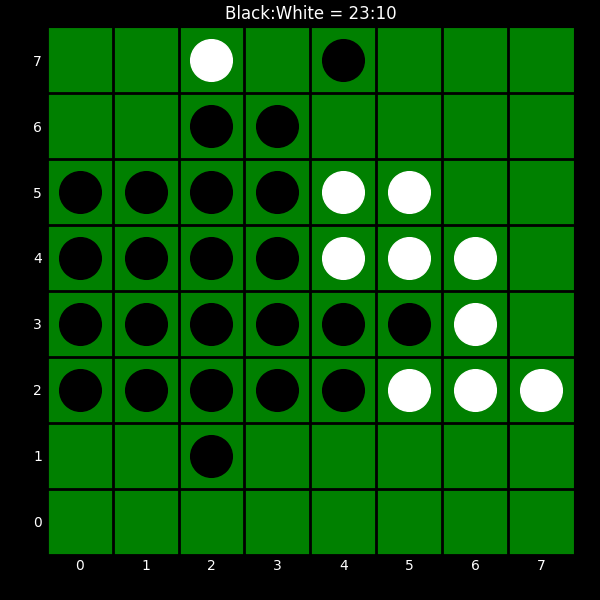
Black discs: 23
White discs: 10